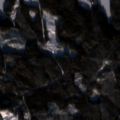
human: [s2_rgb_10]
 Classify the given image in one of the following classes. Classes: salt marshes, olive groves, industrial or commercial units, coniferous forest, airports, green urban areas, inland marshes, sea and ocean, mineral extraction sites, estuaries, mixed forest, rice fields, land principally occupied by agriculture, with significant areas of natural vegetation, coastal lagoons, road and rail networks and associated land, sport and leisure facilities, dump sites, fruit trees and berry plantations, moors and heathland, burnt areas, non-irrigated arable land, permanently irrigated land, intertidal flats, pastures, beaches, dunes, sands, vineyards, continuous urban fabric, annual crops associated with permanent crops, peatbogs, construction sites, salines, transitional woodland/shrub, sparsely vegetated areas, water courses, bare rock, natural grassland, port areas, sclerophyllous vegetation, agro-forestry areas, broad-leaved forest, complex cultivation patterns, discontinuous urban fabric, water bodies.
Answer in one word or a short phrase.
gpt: coniferous forest, mixed forest, transitional woodland/shrub, water bodies